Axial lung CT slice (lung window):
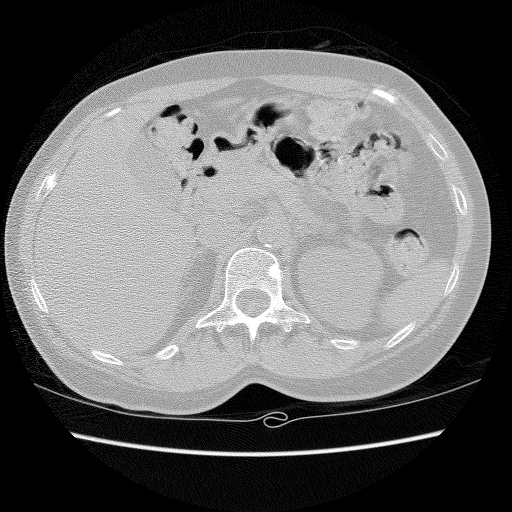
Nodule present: no